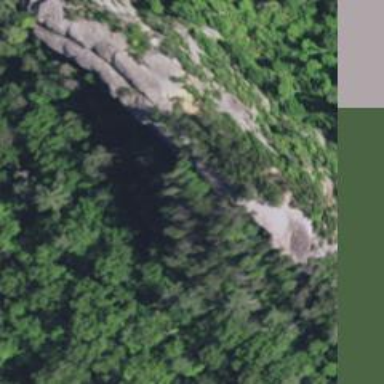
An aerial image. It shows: Landscape dominated by bare rock.